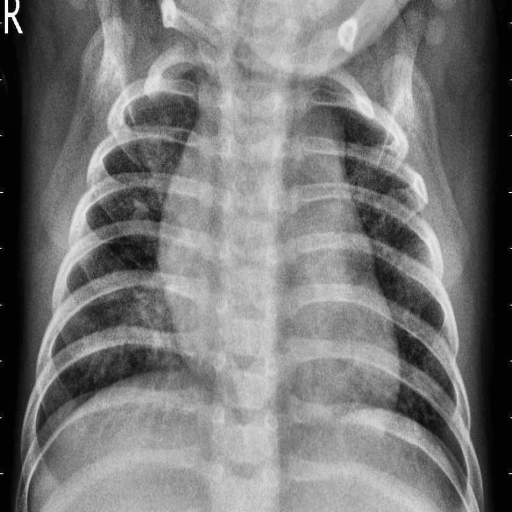
Finding: PNEUMONIA